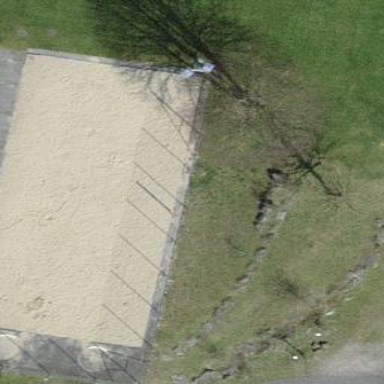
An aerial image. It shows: Sandy pitch for beach volleyball.